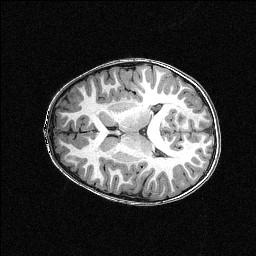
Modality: T1w
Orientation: axial
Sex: male
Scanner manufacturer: siemens
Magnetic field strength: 3 T
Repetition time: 2.3 s
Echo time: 0.00336 s